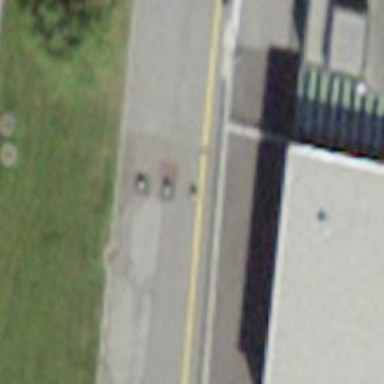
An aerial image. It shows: Rising bollard.